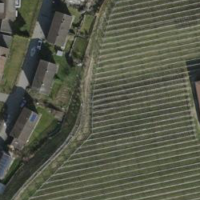
EUNIS habitat code: 55
Species observed at this site:
Cotinus coggygria